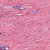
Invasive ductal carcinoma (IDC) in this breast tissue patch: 0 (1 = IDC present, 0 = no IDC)